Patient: sex F, age 61
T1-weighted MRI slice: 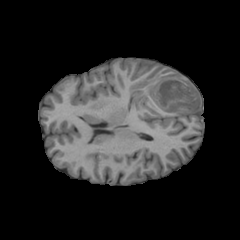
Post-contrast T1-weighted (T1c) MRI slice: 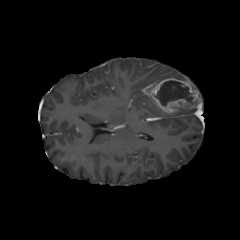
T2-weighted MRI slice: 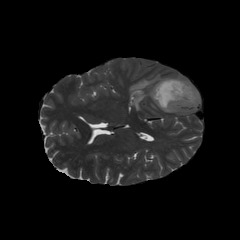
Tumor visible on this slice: yes
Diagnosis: Glioblastoma, IDH-wildtype
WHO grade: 4